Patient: sex M, age 57
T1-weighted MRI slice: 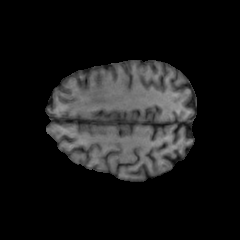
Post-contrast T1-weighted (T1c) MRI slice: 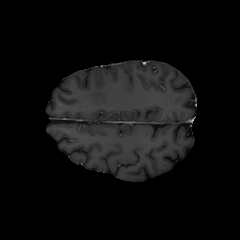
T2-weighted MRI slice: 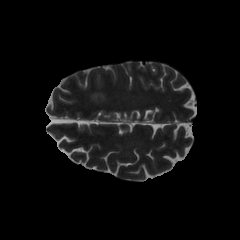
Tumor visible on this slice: yes
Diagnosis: Glioblastoma, IDH-wildtype
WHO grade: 4